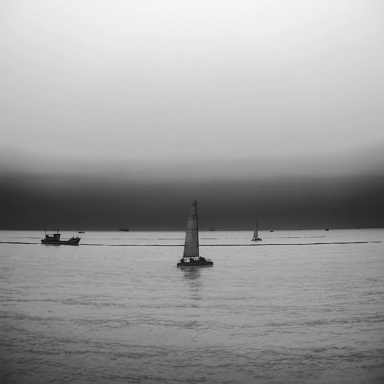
There are three bulk_carriers in the infrared image.